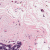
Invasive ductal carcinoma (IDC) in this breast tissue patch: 0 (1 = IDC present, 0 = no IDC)